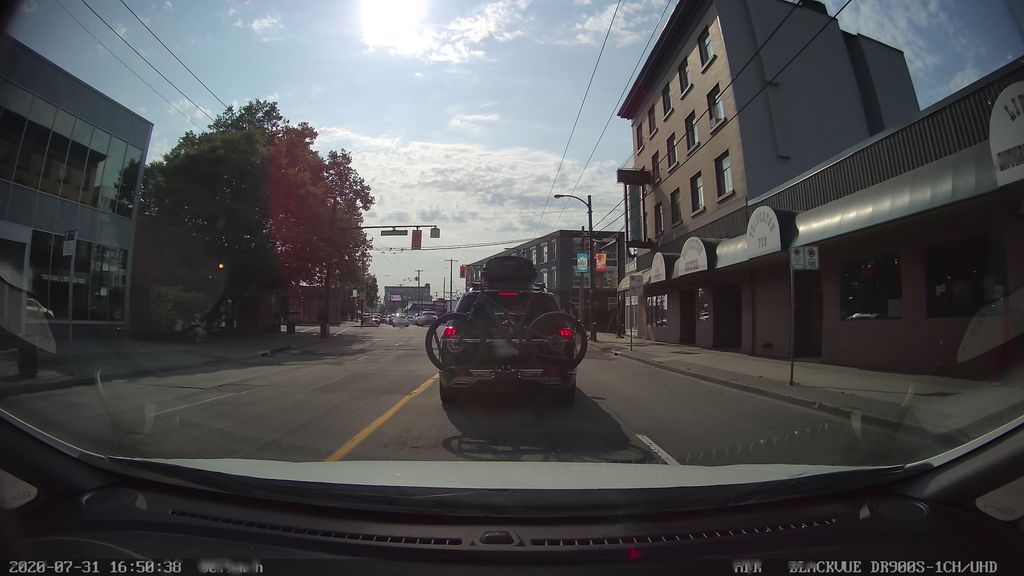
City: vancouver